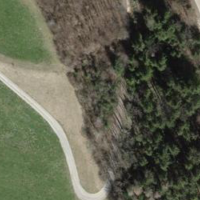
EUNIS habitat code: 52
Species observed at this site:
Salvia pratensis